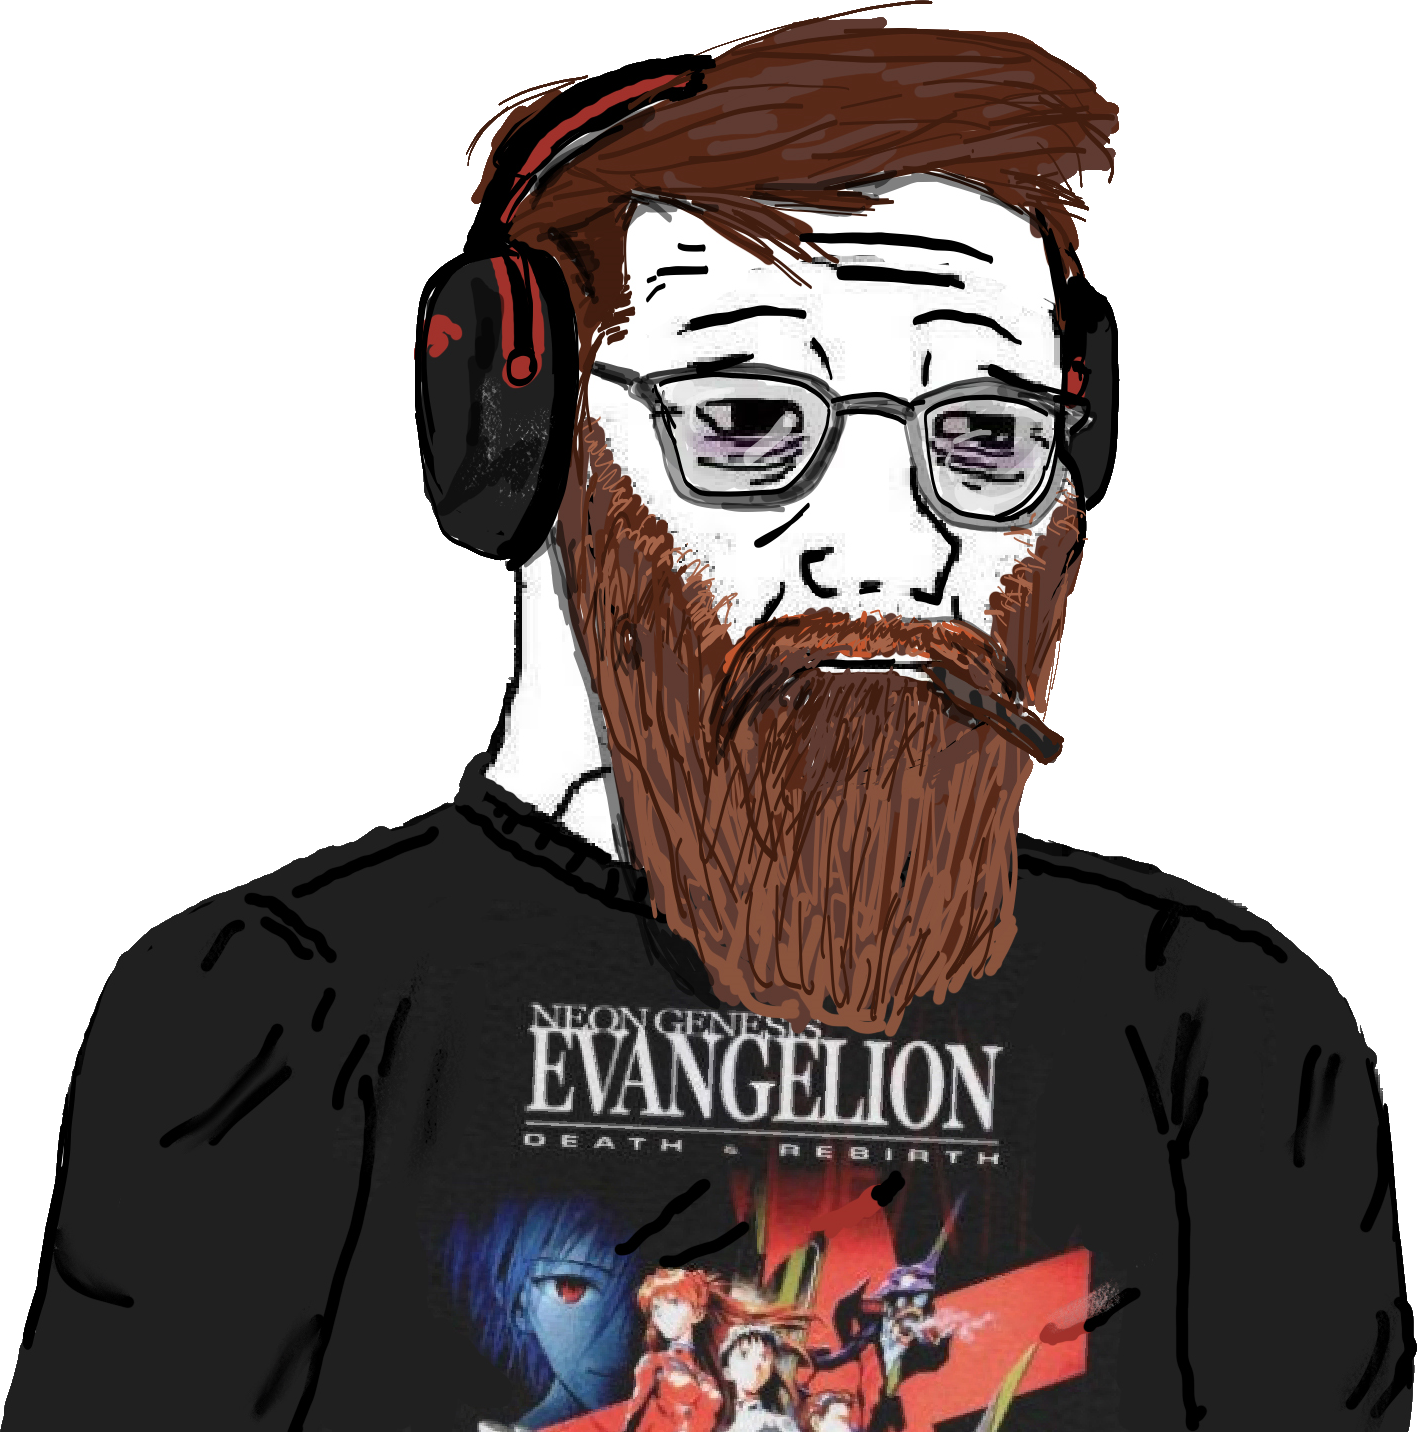
Label: 5_Tired_Wojak